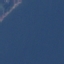
Land use / land cover class: SeaLake